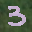
Label: 3